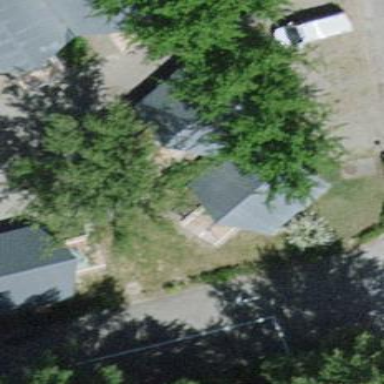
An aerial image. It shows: Bungalow-style building.